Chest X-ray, AP view. Patient: 75 years old, sex F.
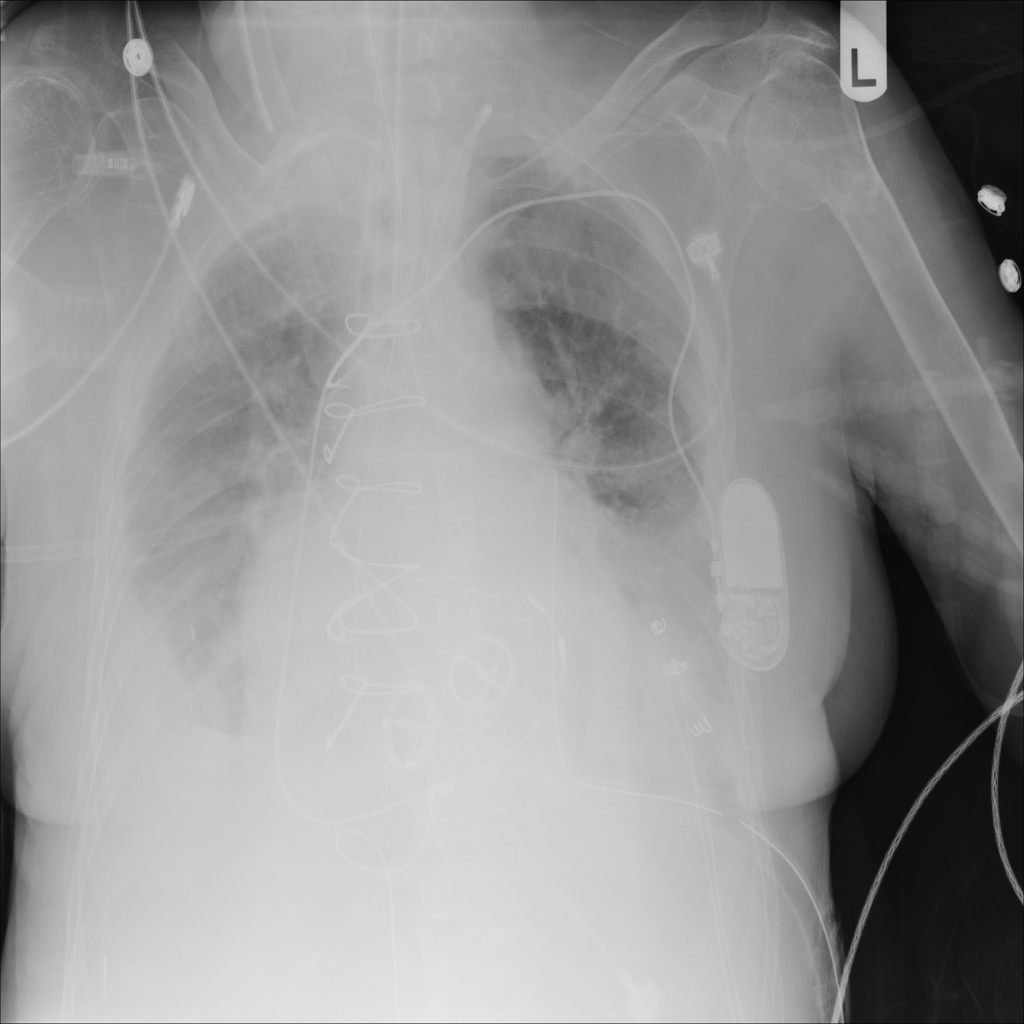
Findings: Infiltration